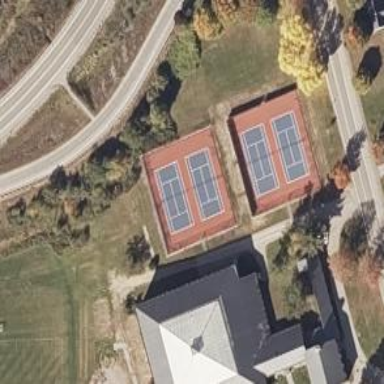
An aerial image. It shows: Tennis court on the leisure land pitch.